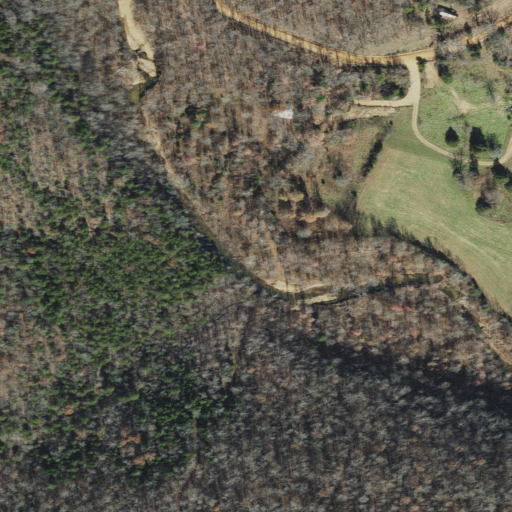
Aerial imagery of valley in Arkansas named Spring Hollow containing deciduous forest, mixed forest, pasture, and open development